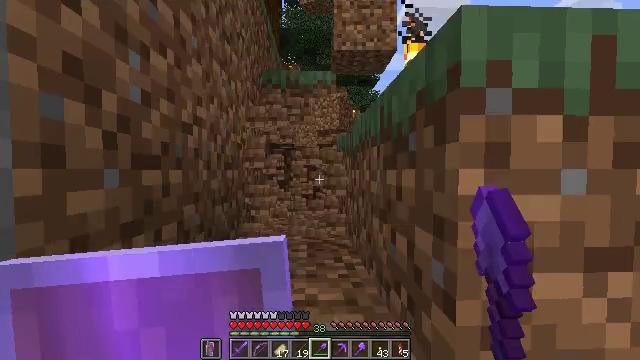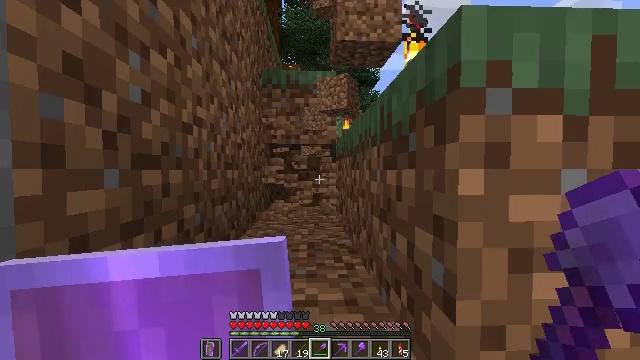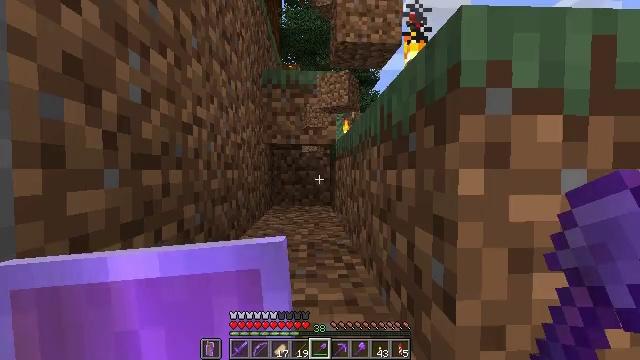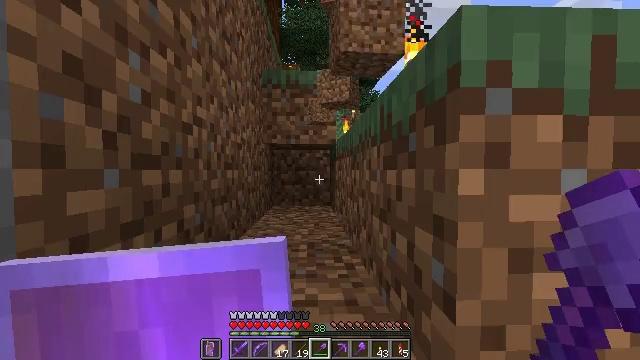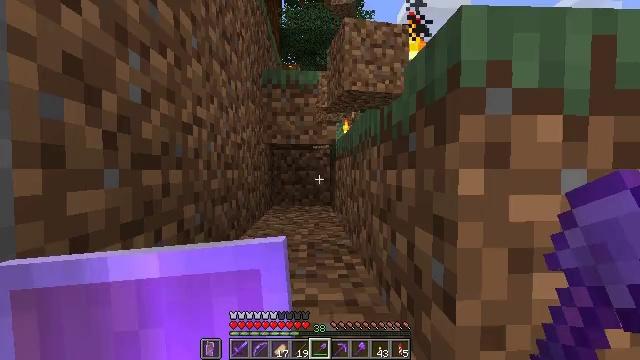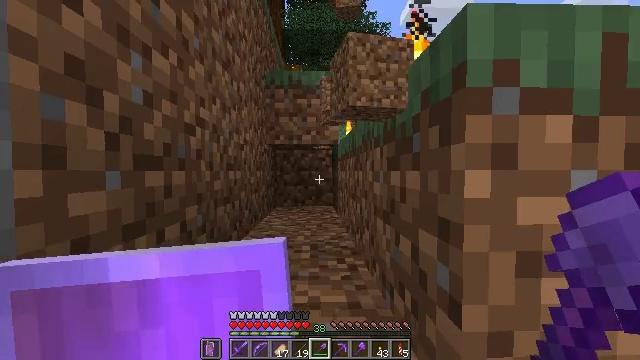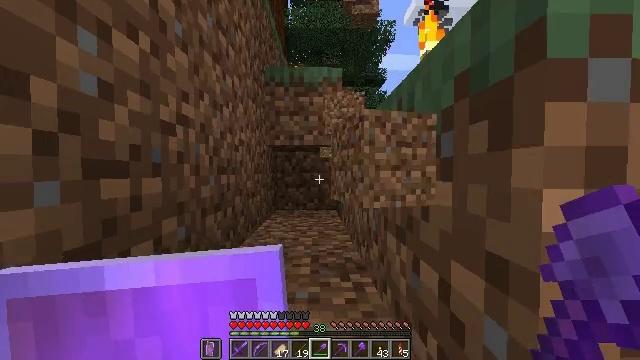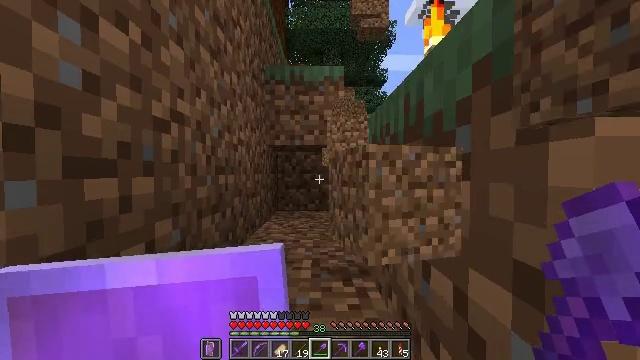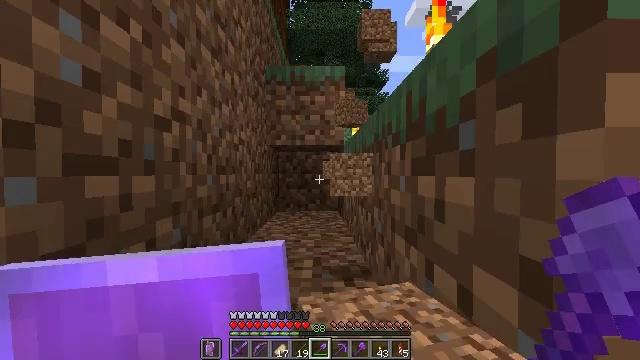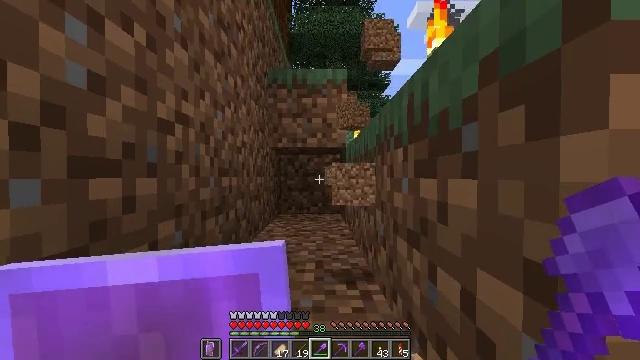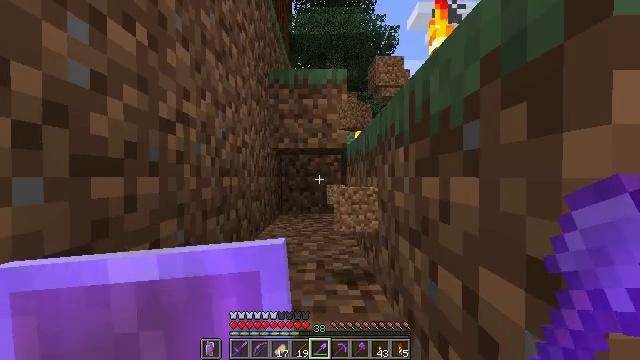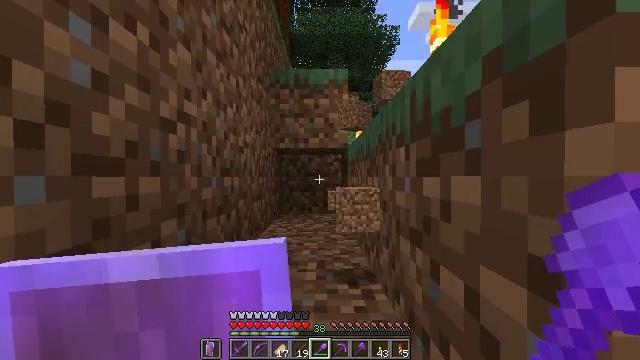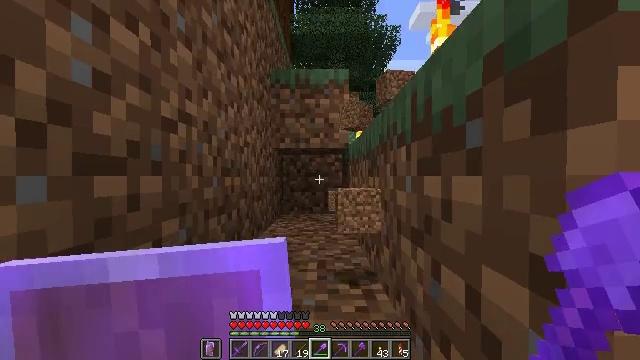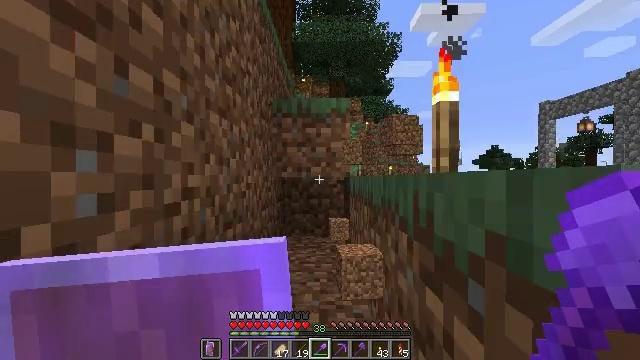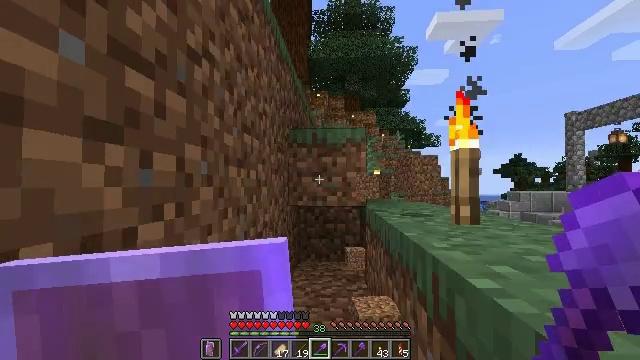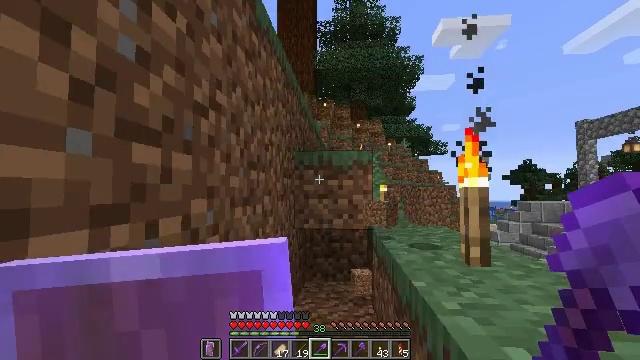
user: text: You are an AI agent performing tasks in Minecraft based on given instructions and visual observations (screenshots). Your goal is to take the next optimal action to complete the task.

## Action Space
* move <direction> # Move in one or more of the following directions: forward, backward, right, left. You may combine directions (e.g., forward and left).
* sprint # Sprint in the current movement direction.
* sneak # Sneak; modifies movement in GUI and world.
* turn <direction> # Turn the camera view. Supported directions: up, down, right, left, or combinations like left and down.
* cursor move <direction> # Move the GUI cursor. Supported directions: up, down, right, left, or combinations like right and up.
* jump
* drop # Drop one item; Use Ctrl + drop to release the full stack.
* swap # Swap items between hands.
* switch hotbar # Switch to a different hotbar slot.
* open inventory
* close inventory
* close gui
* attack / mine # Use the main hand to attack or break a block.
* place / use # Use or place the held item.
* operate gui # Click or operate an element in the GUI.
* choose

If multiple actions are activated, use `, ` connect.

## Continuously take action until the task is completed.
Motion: motion action
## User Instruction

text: Harvest grass block to clear the area.
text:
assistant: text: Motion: attack / mine
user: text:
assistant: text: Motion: attack / mine
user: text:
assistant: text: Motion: attack / mine
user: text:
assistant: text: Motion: no_op
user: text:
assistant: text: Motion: move forward
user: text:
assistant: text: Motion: move forward
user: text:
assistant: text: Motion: move forward
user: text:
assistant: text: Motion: move forward
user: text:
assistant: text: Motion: move forward
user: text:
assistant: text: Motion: move forward
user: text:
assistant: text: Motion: move forward
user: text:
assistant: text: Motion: move forward
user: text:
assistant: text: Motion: move forward, jump
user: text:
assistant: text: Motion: move forward, turn left and up, jump
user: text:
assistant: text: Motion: move forward, turn left and up, jump
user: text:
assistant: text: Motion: move forward, jump
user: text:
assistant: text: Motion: move forward, jump
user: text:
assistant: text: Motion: move forward, jump
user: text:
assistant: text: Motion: move forward
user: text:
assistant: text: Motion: move forward
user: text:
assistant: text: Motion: move forward
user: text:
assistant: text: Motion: move forward
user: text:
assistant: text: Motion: move forward
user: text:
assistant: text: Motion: move forward and move right
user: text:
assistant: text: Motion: move forward and move right, jump
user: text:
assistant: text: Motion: move forward and move right, turn left, jump
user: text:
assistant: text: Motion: move forward and move right, turn left, jump
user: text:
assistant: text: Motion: move forward and move right, jump
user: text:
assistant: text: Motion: move forward and move right, jump
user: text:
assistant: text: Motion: move forward and move right, turn left, jump